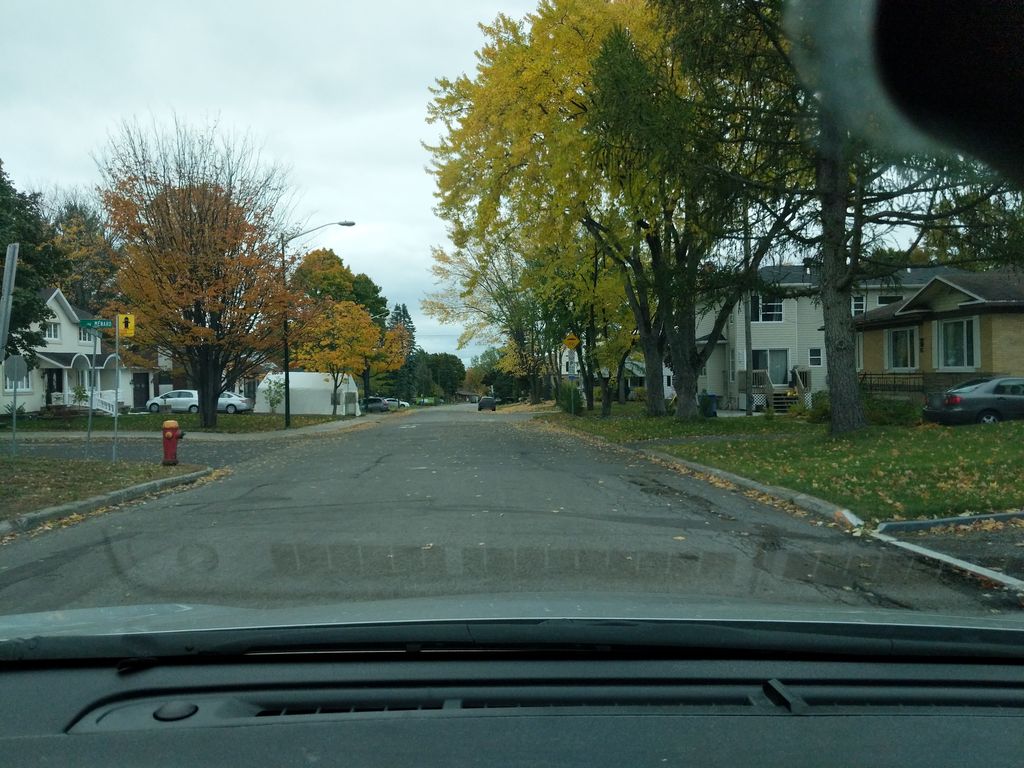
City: quebec_city